Question: My application was working fine before reading in XML objects but now I have added to the two buttons and a textview to it it's having a problem finding them.

So I added the three objects there for more control of my application and the activity class cannot find them
'''
public class TVListingTestActivity extends Activity implements OnClickListener
{
private static final String TAG = "myApp";
private EditText infoView;
private String result;
private String full;
public int count;
final Context context =this;
private LinkedList<Widget> aList;
private LinkedList<String> stringList;
private LinkedList<Button> buttons;
private Button forwardDay;
private Button backDay;
private TextView display;
private int dayParse= 0;
private String tvListingURL;
@Override
public void onCreate(Bundle savedInstanceState)
{
super.onCreate(savedInstanceState);
setContentView(R.layout.main);
stringList = new LinkedList<String>();
infoView= (EditText) findViewById(R.id.infoView);
tvListingURL = "http://bleb.org/tv/data/rss.php?ch=bbc1_scotland&day="+dayParse;
forwardDay=(Button)findViewById(R.id.forwardbutton);
backDay=(Button)findViewById(R.id.backbutton);
display=(TextView)findViewById(R.id.displayview);
'''
The resources seem to be showing up in the R file so I cannot understand what the problem is. Has anyone encounterd anything like this before?
'''
package org.me.myandroidstuff;
public final class R {
public static final class array {
public static final int shows=0x7f040000;
}
public static final class attr {
}
public static final class drawable {
public static final int icon=0x7f020000;
}
public static final class id {
public static final int back=0x7f060002;
public static final int cspinner=0x7f060007;
public static final int dialog_info=0x7f060000;
public static final int infoView=0x7f060003;
public static final int main=0x7f060004;
public static final int main_page=0x7f060006;
public static final int mainll=0x7f060005;
public static final int reminder=0x7f060001;
}
public static final class layout {
public static final int dialog_info=0x7f030000;
public static final int main=0x7f030001;
public static final int main_page=0x7f030002;
}
public static final class string {
public static final int app_name=0x7f050001;
public static final int hello=0x7f050000;
}
}
'''
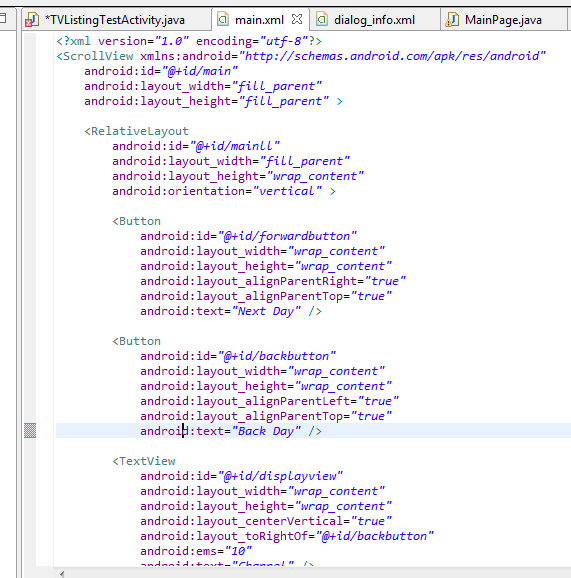
Answer: Delete 'android.R' from your imports in java file.